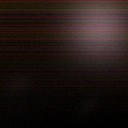
Screen state: off